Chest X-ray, PA view. Patient: 40 years old, sex F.
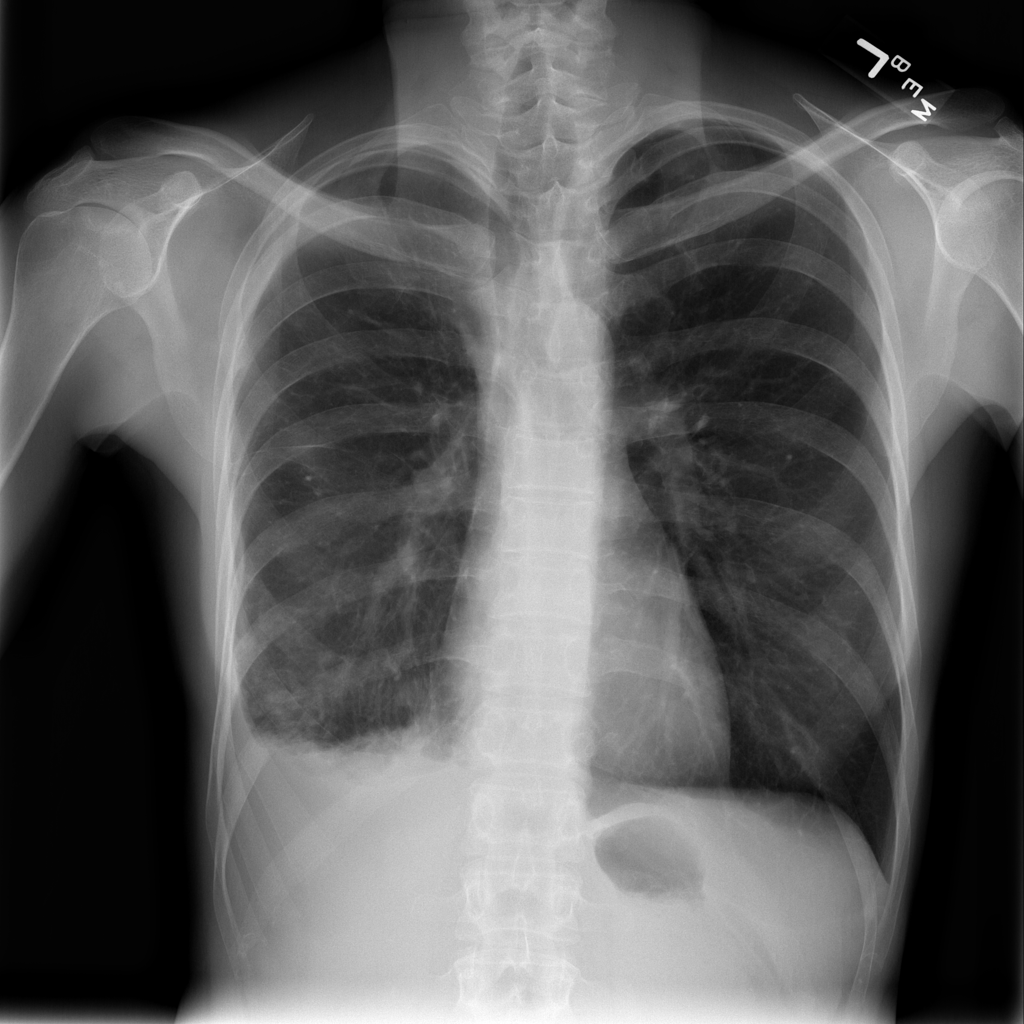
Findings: Effusion